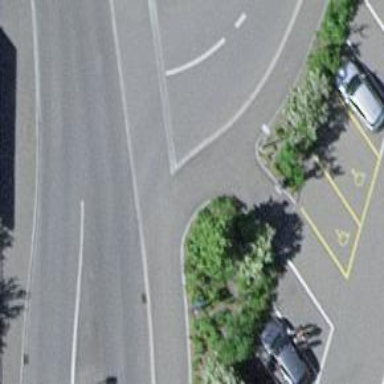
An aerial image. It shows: Uncontrolled road crossing.